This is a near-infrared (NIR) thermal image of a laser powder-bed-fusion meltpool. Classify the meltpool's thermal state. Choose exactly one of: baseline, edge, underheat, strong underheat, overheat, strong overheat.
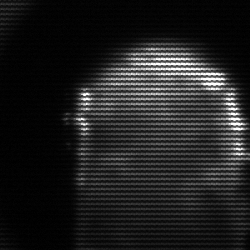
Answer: baseline